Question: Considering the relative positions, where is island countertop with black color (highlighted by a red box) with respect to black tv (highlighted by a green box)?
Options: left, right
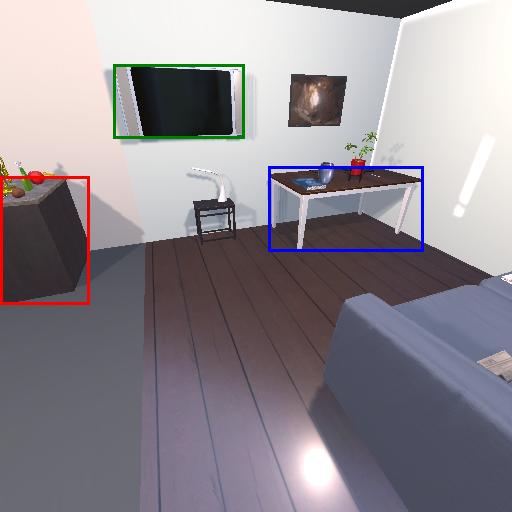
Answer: left